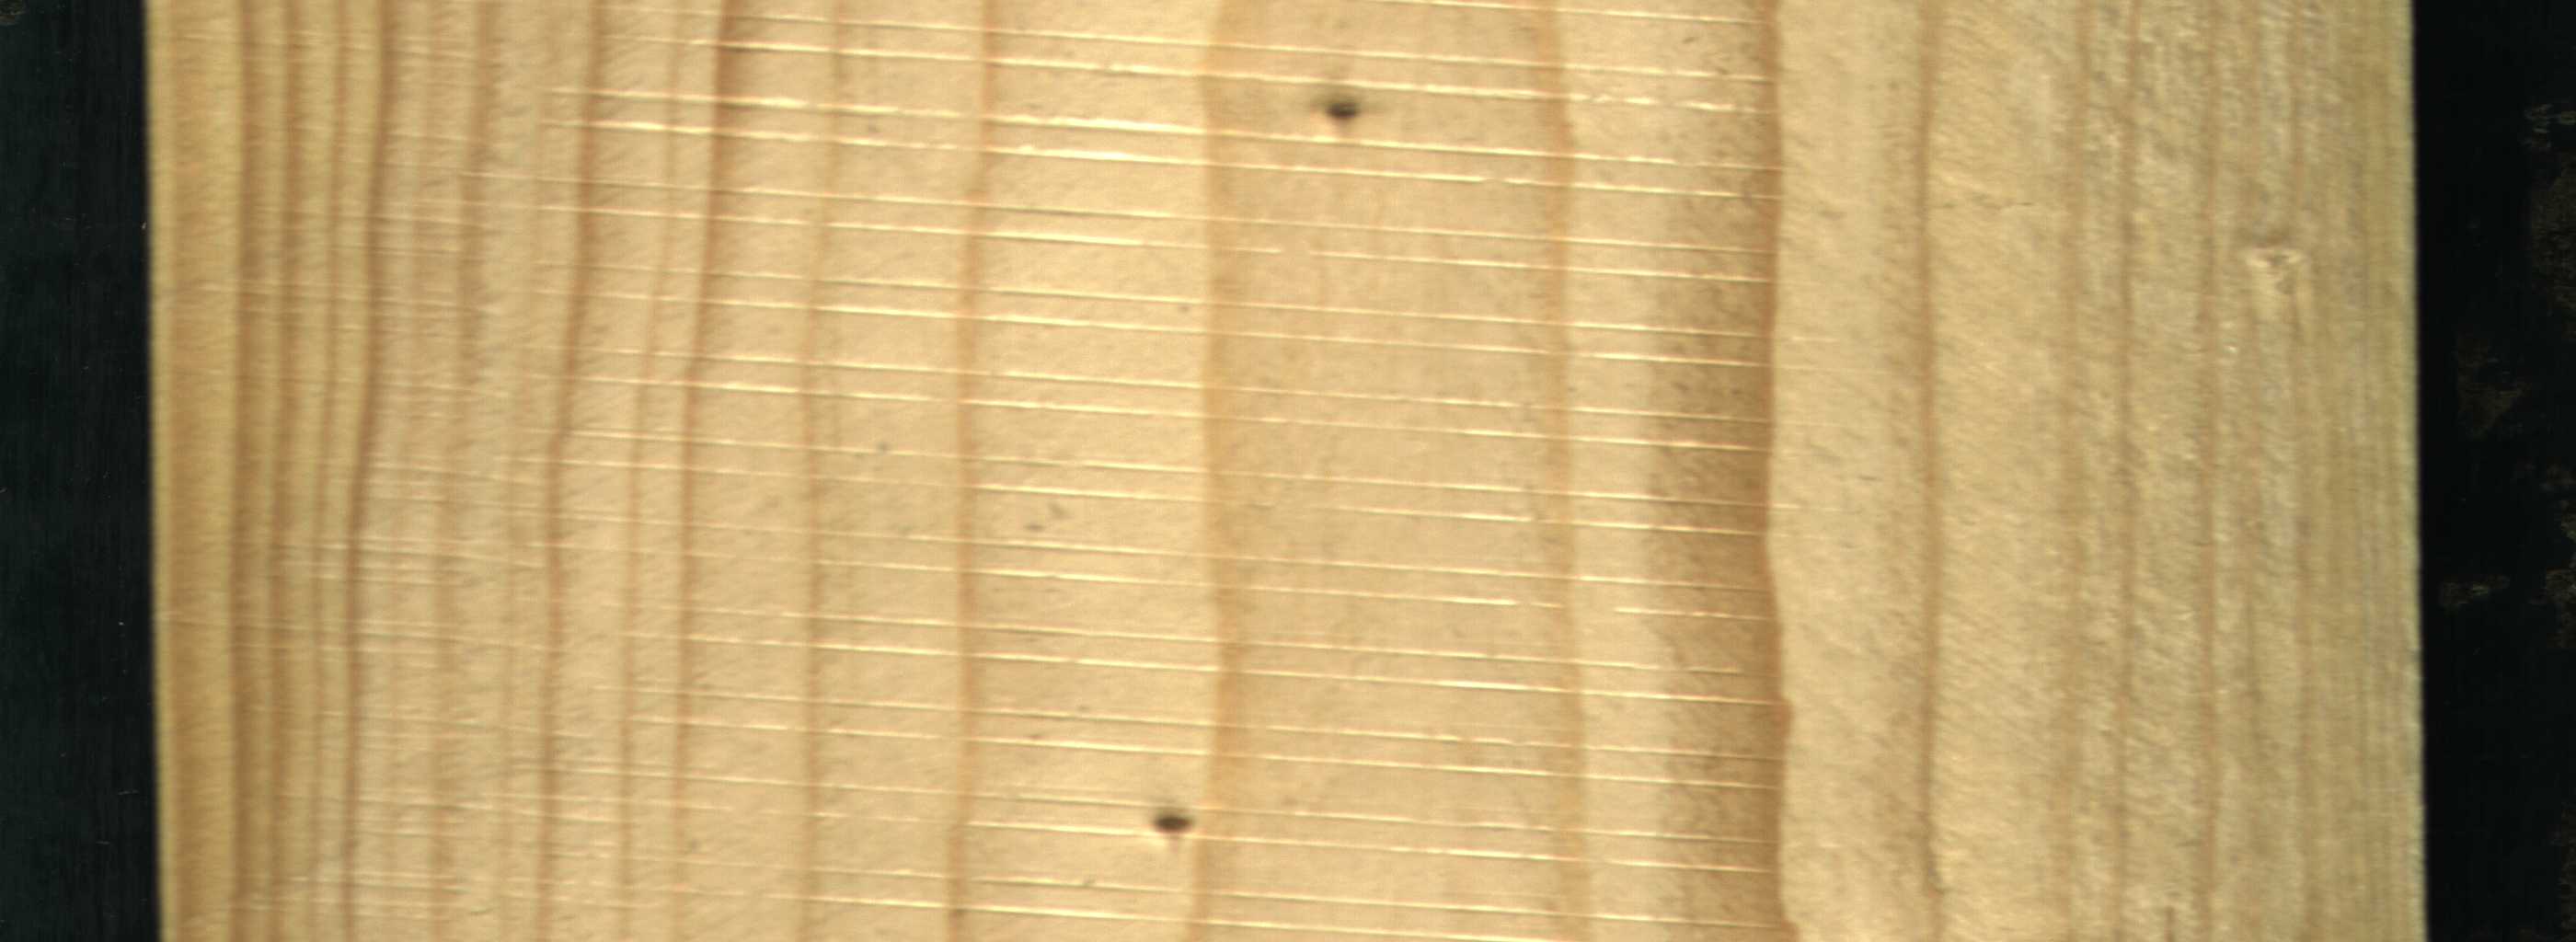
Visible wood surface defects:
Live_Knot
Live_Knot